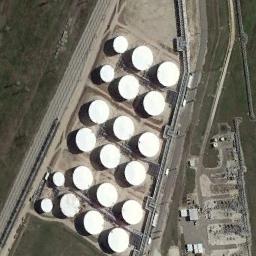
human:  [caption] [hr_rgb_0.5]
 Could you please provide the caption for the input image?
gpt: About half of the storage tanks on this open lot have their lids open .

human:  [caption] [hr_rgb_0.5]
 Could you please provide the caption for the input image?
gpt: In the factory there are many neatly arranged storage tanks and many pipelines of different sizes, And there is a large lawn next to the factory .

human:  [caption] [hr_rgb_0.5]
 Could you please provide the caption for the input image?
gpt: The grass is beside the storage tanks .

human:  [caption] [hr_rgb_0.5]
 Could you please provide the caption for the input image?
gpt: There are many white storage tanks on the bare land next to the grass .

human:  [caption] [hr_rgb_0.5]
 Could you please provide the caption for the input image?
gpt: There are many white storage tanks arranged neatly .